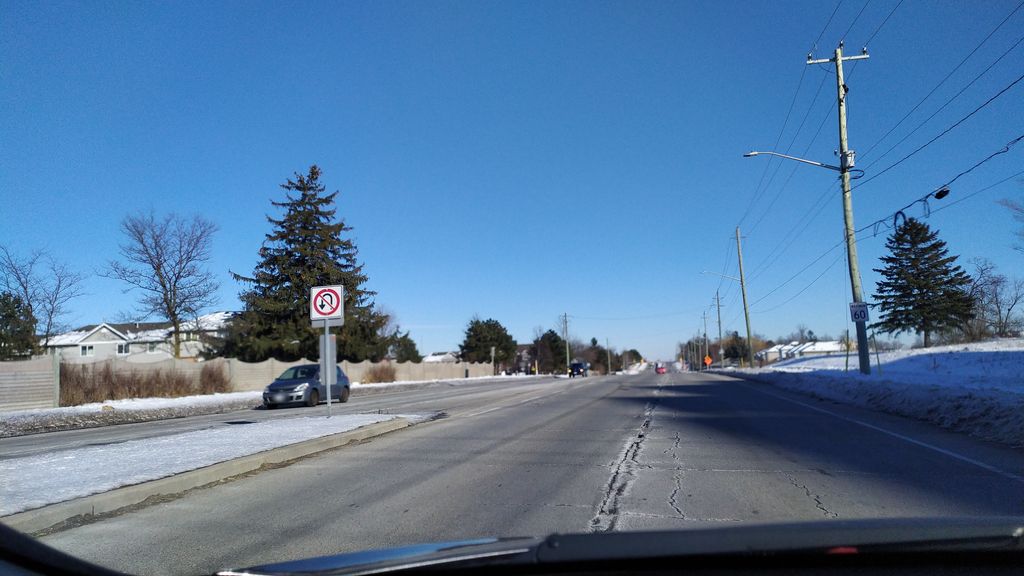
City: kitchener-waterloo